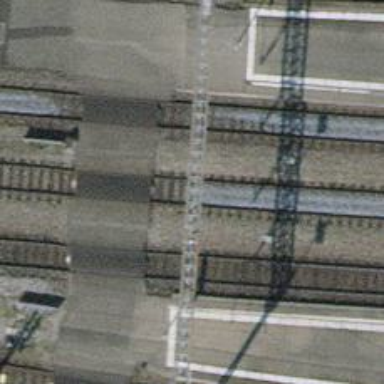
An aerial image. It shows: Railway track with electrified contact lines. This is siding track.